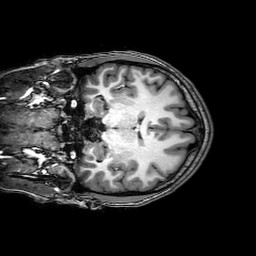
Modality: T1w
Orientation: coronal
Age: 20
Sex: female
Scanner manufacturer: philips
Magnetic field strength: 3 T
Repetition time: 0.008153 s
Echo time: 0.00374 s